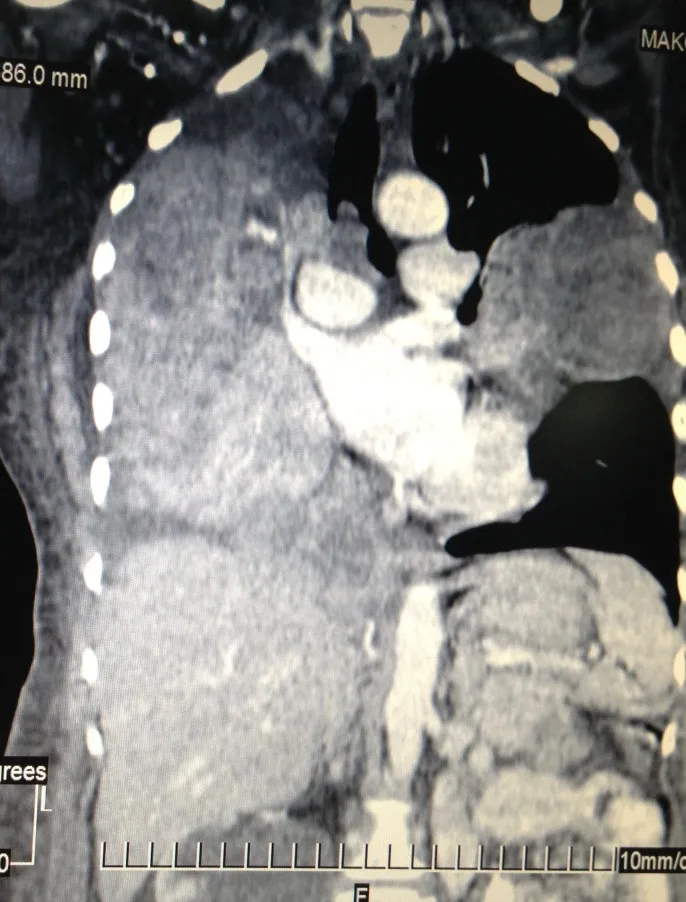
Coronal computed tomography scan showing bilateral
heterogeneously enhancing mass lesions.
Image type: radiology (ct)